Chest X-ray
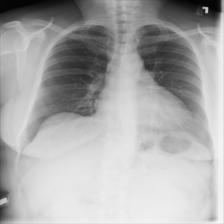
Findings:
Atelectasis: negative
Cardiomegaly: negative
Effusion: negative
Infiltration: negative
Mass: negative
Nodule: negative
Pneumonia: negative
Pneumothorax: negative
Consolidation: negative
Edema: negative
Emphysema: negative
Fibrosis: negative
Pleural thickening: negative
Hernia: negative